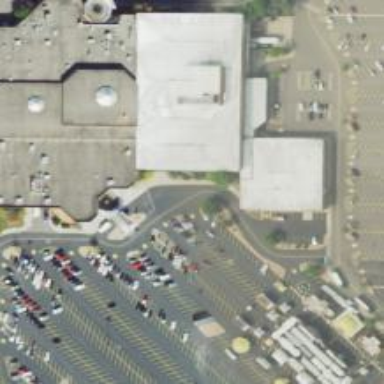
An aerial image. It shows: Retail building that houses department store.